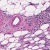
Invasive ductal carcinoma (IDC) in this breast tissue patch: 1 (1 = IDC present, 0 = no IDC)